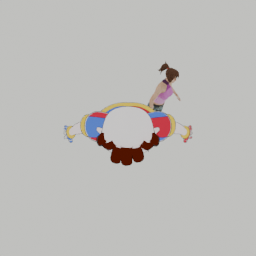
Label: people